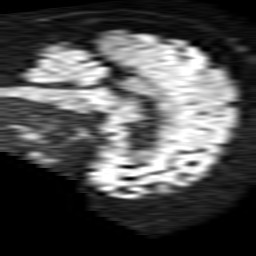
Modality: TRACE
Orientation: sagittal
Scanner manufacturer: philips
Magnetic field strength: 1.5 T
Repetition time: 3.686 s
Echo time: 0.09411 s